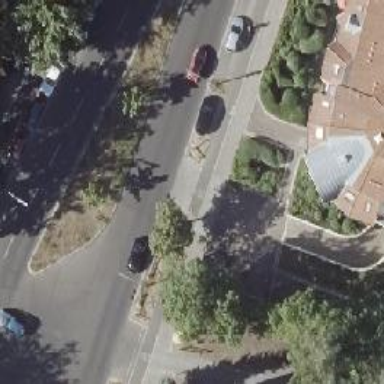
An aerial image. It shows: Secondary road with asphalt surface and cycle track on the right side.